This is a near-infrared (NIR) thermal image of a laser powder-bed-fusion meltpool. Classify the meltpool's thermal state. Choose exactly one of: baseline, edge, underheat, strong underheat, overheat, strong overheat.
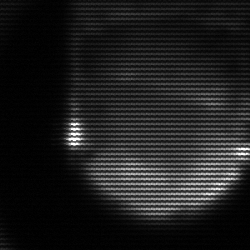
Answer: edge